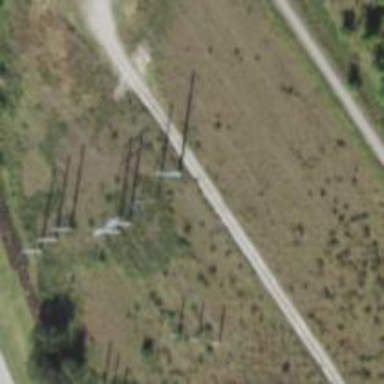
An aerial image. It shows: Power pole.